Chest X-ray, PA view. Patient: 47 years old, sex F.
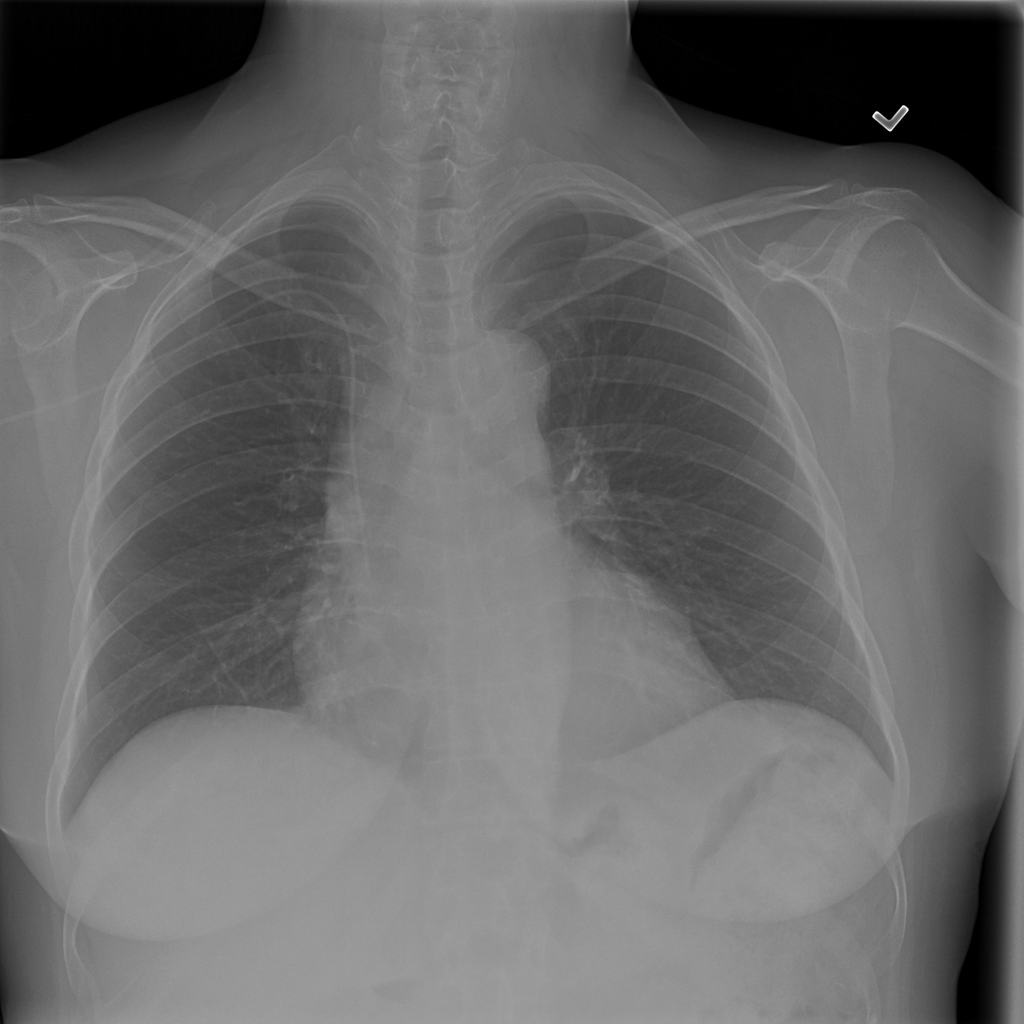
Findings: Atelectasis, Cardiomegaly, Consolidation